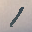
Label: 1